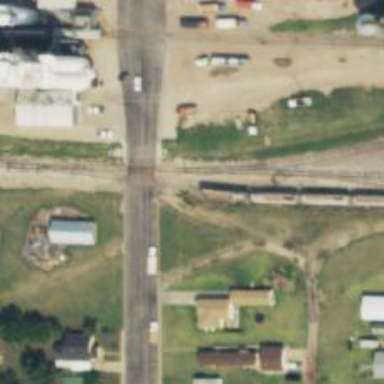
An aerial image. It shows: Railway siding for service.